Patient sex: F
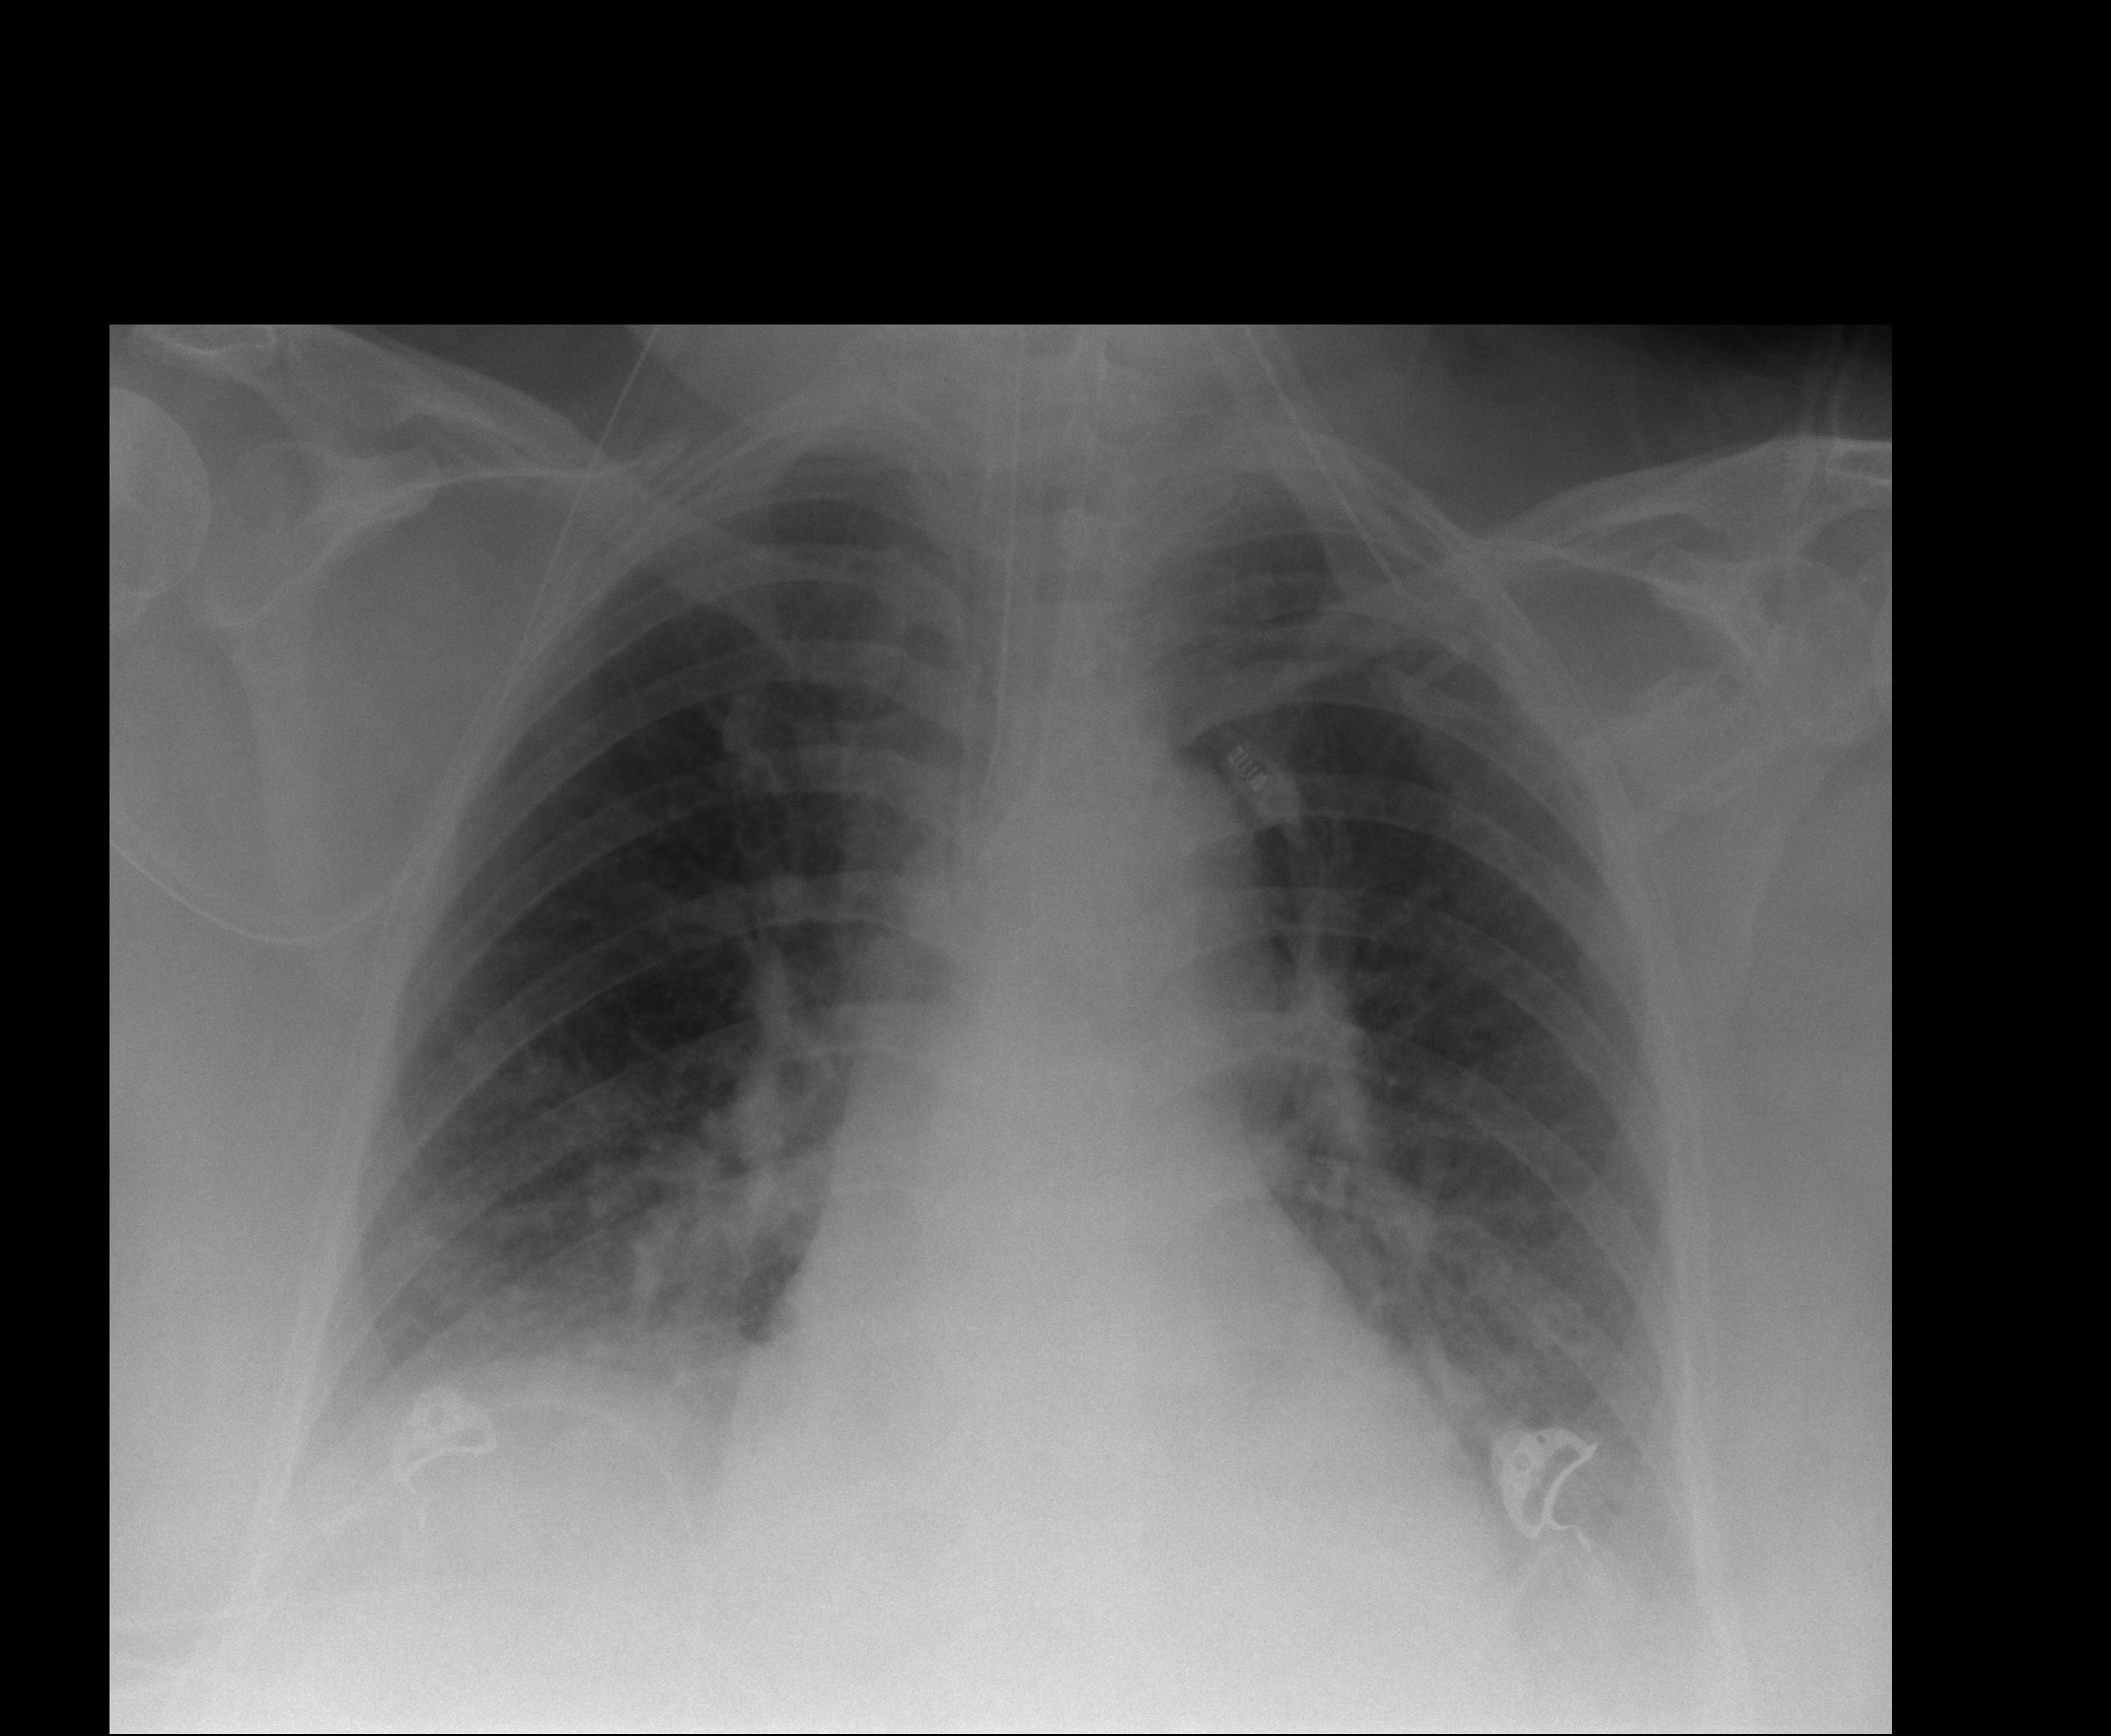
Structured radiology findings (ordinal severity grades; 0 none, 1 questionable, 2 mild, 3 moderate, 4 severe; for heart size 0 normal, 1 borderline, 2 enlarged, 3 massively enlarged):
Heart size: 1
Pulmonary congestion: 1
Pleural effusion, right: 1
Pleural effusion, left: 2
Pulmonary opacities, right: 2
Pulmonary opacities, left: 1
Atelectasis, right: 1
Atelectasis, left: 2